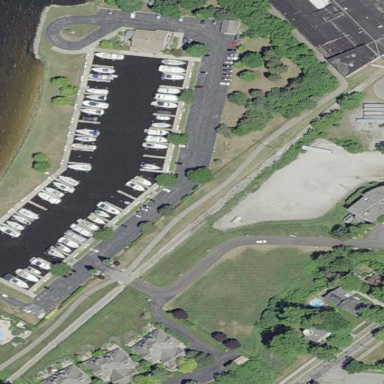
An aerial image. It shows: Marina on leisure land.